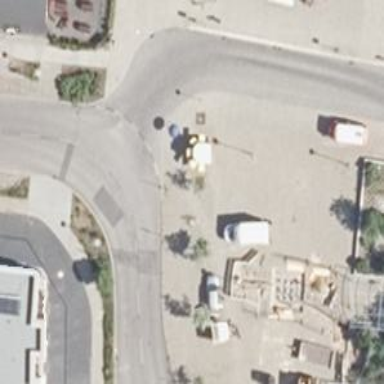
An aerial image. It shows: Footway.